Interaction volume radius: 10 \u00c5
Interaction volume height: 20 \u00c5
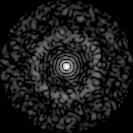
Disorder parameter: 0.8357